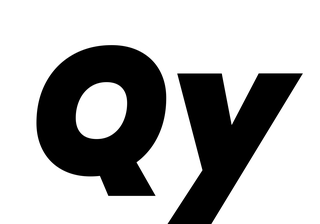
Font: Poppins-BlackItalic